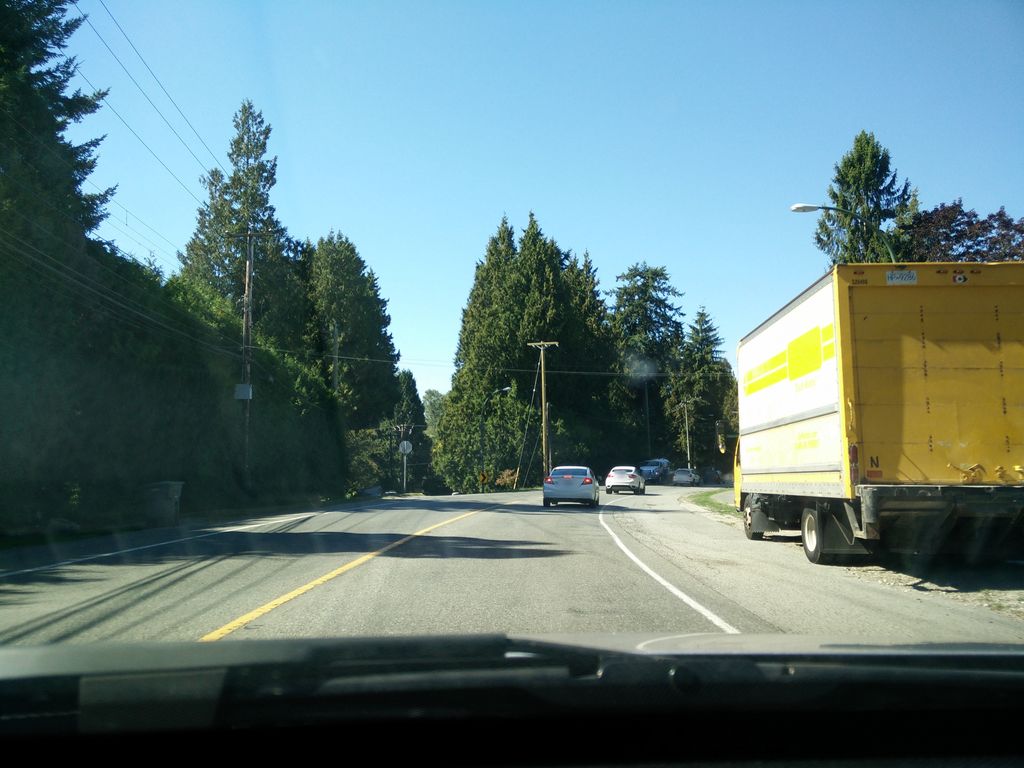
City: vancouver